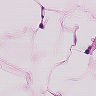
Metastatic tissue present: no